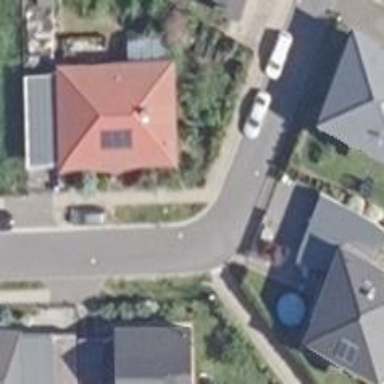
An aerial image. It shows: Residential road with asphalt surface and sidewalk on the left side.